Field crop: maize
Growth stage: 2
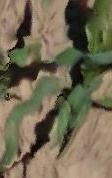
Species: maize